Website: macys
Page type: billing-address
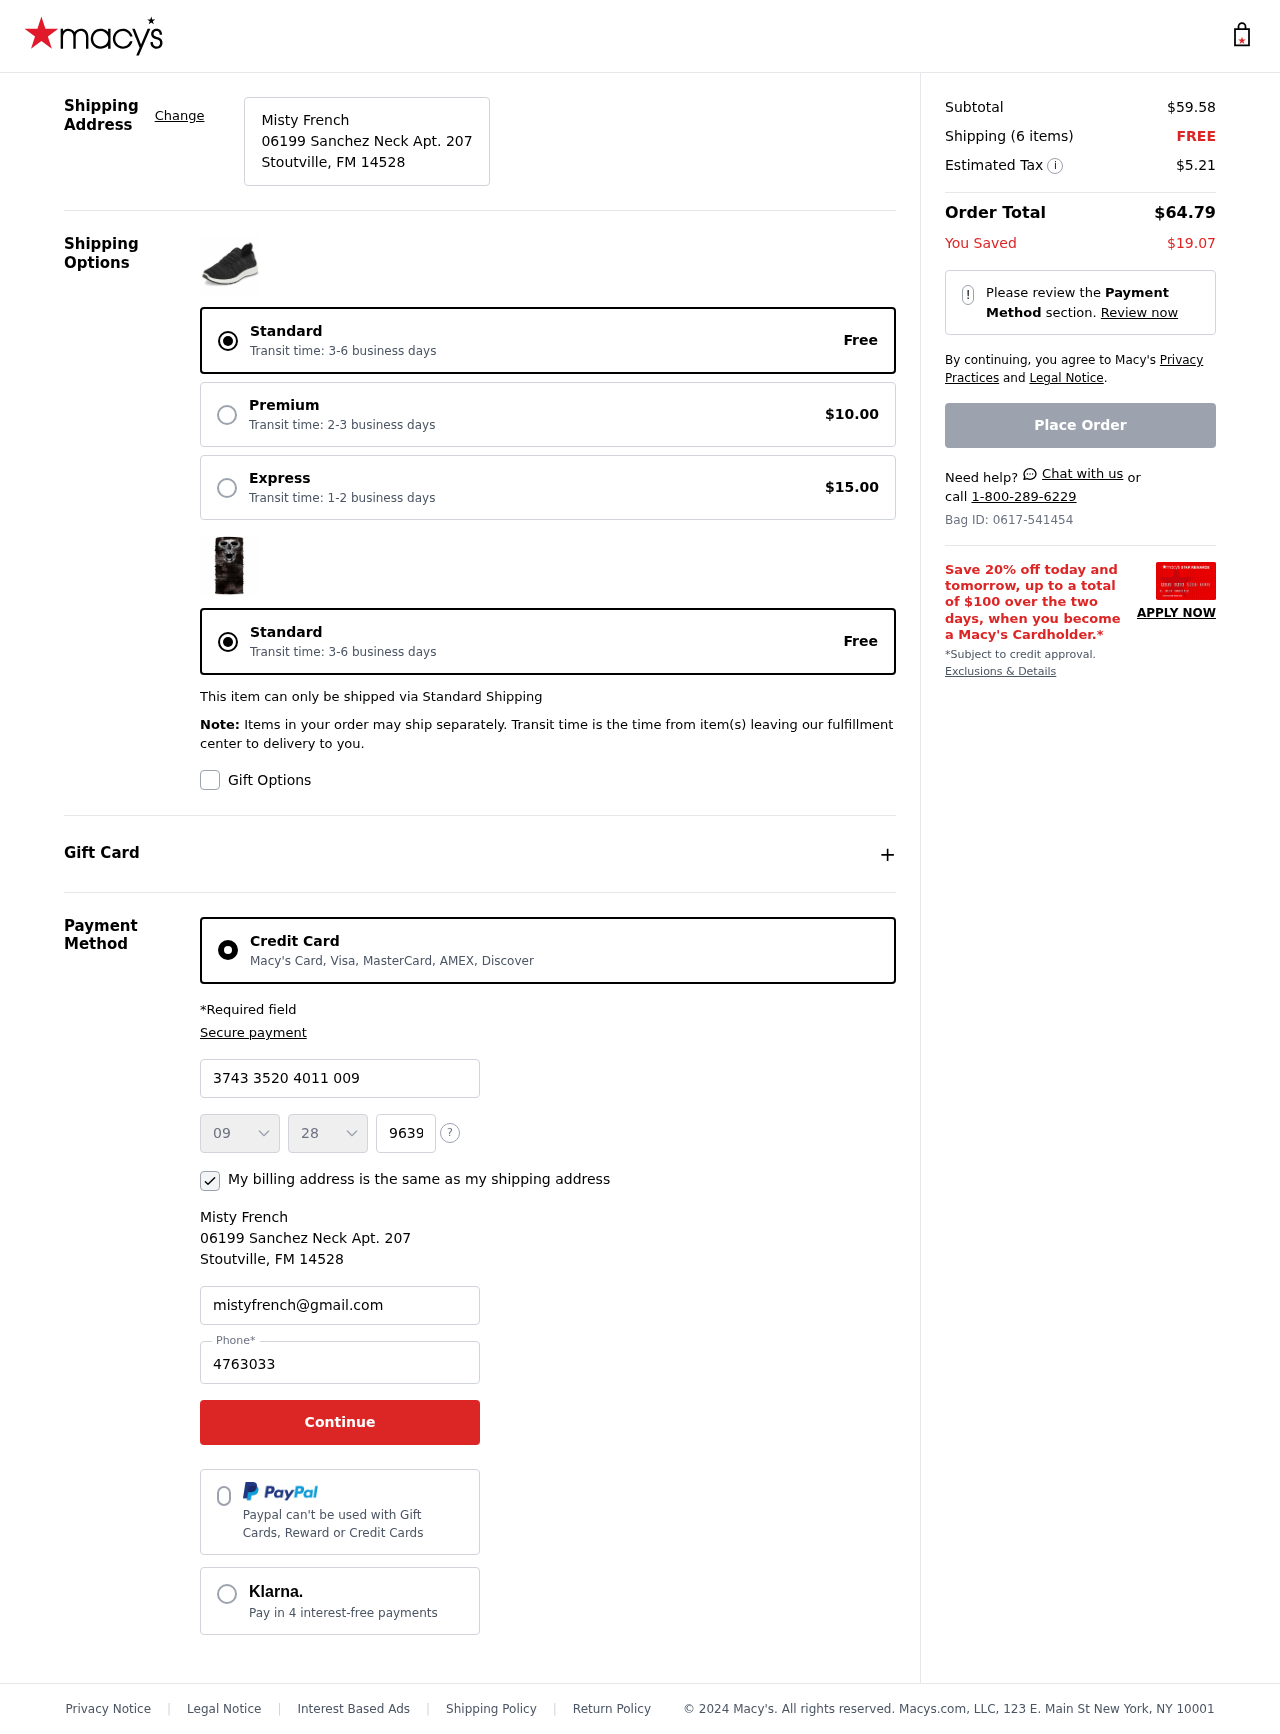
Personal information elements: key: PII_CARD_CVV
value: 9639
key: PII_CARD_EXPIRY_MONTH
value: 09
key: PII_CARD_EXPIRY_YEAR
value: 28
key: PII_CARD_NUMBER
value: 3743 3520 4011 009
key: PII_CITY_STATE_ZIP
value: Stoutville, FM 14528
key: PII_EMAIL
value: mistyfrench@gmail.com
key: PII_FULLNAME
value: Misty French
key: PII_PHONE
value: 4763033354
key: PII_STREET
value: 06199 Sanchez Neck Apt. 207
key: PII_FULLNAME2
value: Misty French
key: PII_CITY
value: Stoutville
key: PII_STATE
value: FM
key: PII_STATE_ABBR
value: FM
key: PII_POSTCODE
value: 14528
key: PII_POSTCODE_FULL
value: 14528
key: PII_CITY_STATE
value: Stoutville, FM
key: PII_POSTCODE_NUMERIC
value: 14528
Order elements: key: ORDER_SUBTOTAL
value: $59.58
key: ORDER_NUM_ITEMS
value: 6
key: ORDER_SHIPPING_COST
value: FREE
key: ORDER_TAX
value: $5.21
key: ORDER_TOTAL
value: $64.79
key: ORDER_SAVINGS
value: $19.07
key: ORDER_ID
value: Bag ID: 0617-541454